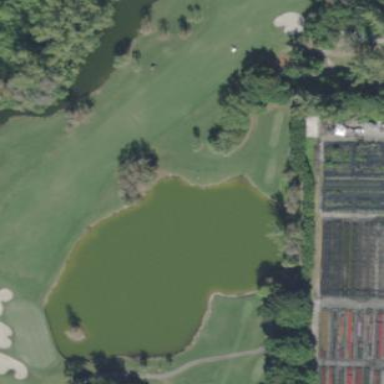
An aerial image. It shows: Water hazard on golf course. The hazard is natural water feature.